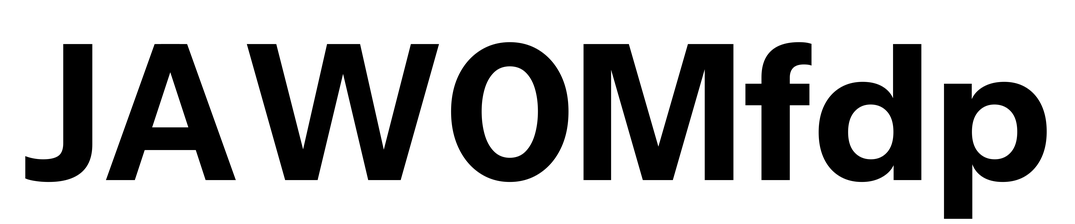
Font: InstrumentSans_Bold